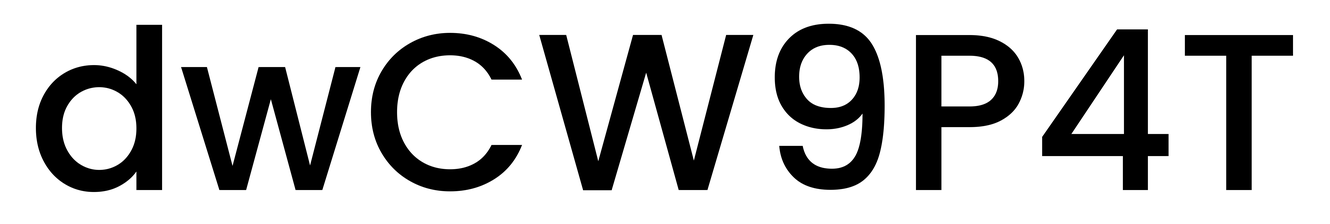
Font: Poppins-Medium